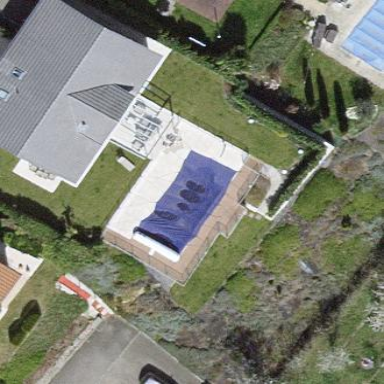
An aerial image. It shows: Swimming pool located in leisure land.